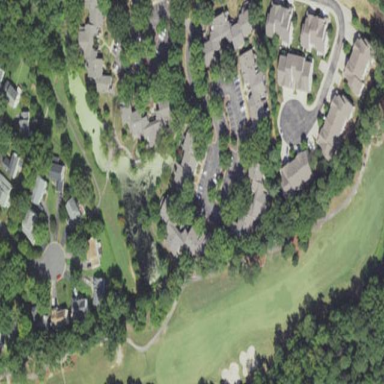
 part of golf course for the sport of golf."